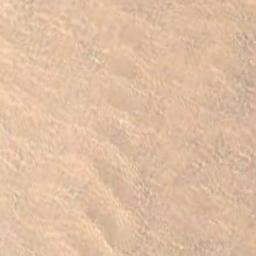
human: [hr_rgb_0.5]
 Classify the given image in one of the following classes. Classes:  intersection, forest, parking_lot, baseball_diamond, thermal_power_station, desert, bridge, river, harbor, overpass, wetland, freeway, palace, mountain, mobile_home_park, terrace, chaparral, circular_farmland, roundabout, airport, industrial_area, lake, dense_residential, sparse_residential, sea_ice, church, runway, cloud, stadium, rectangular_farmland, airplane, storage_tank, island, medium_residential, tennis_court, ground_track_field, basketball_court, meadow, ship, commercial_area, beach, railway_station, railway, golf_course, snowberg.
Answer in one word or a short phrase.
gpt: desert